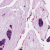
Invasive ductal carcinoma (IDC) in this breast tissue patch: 0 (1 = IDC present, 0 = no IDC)